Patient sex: F
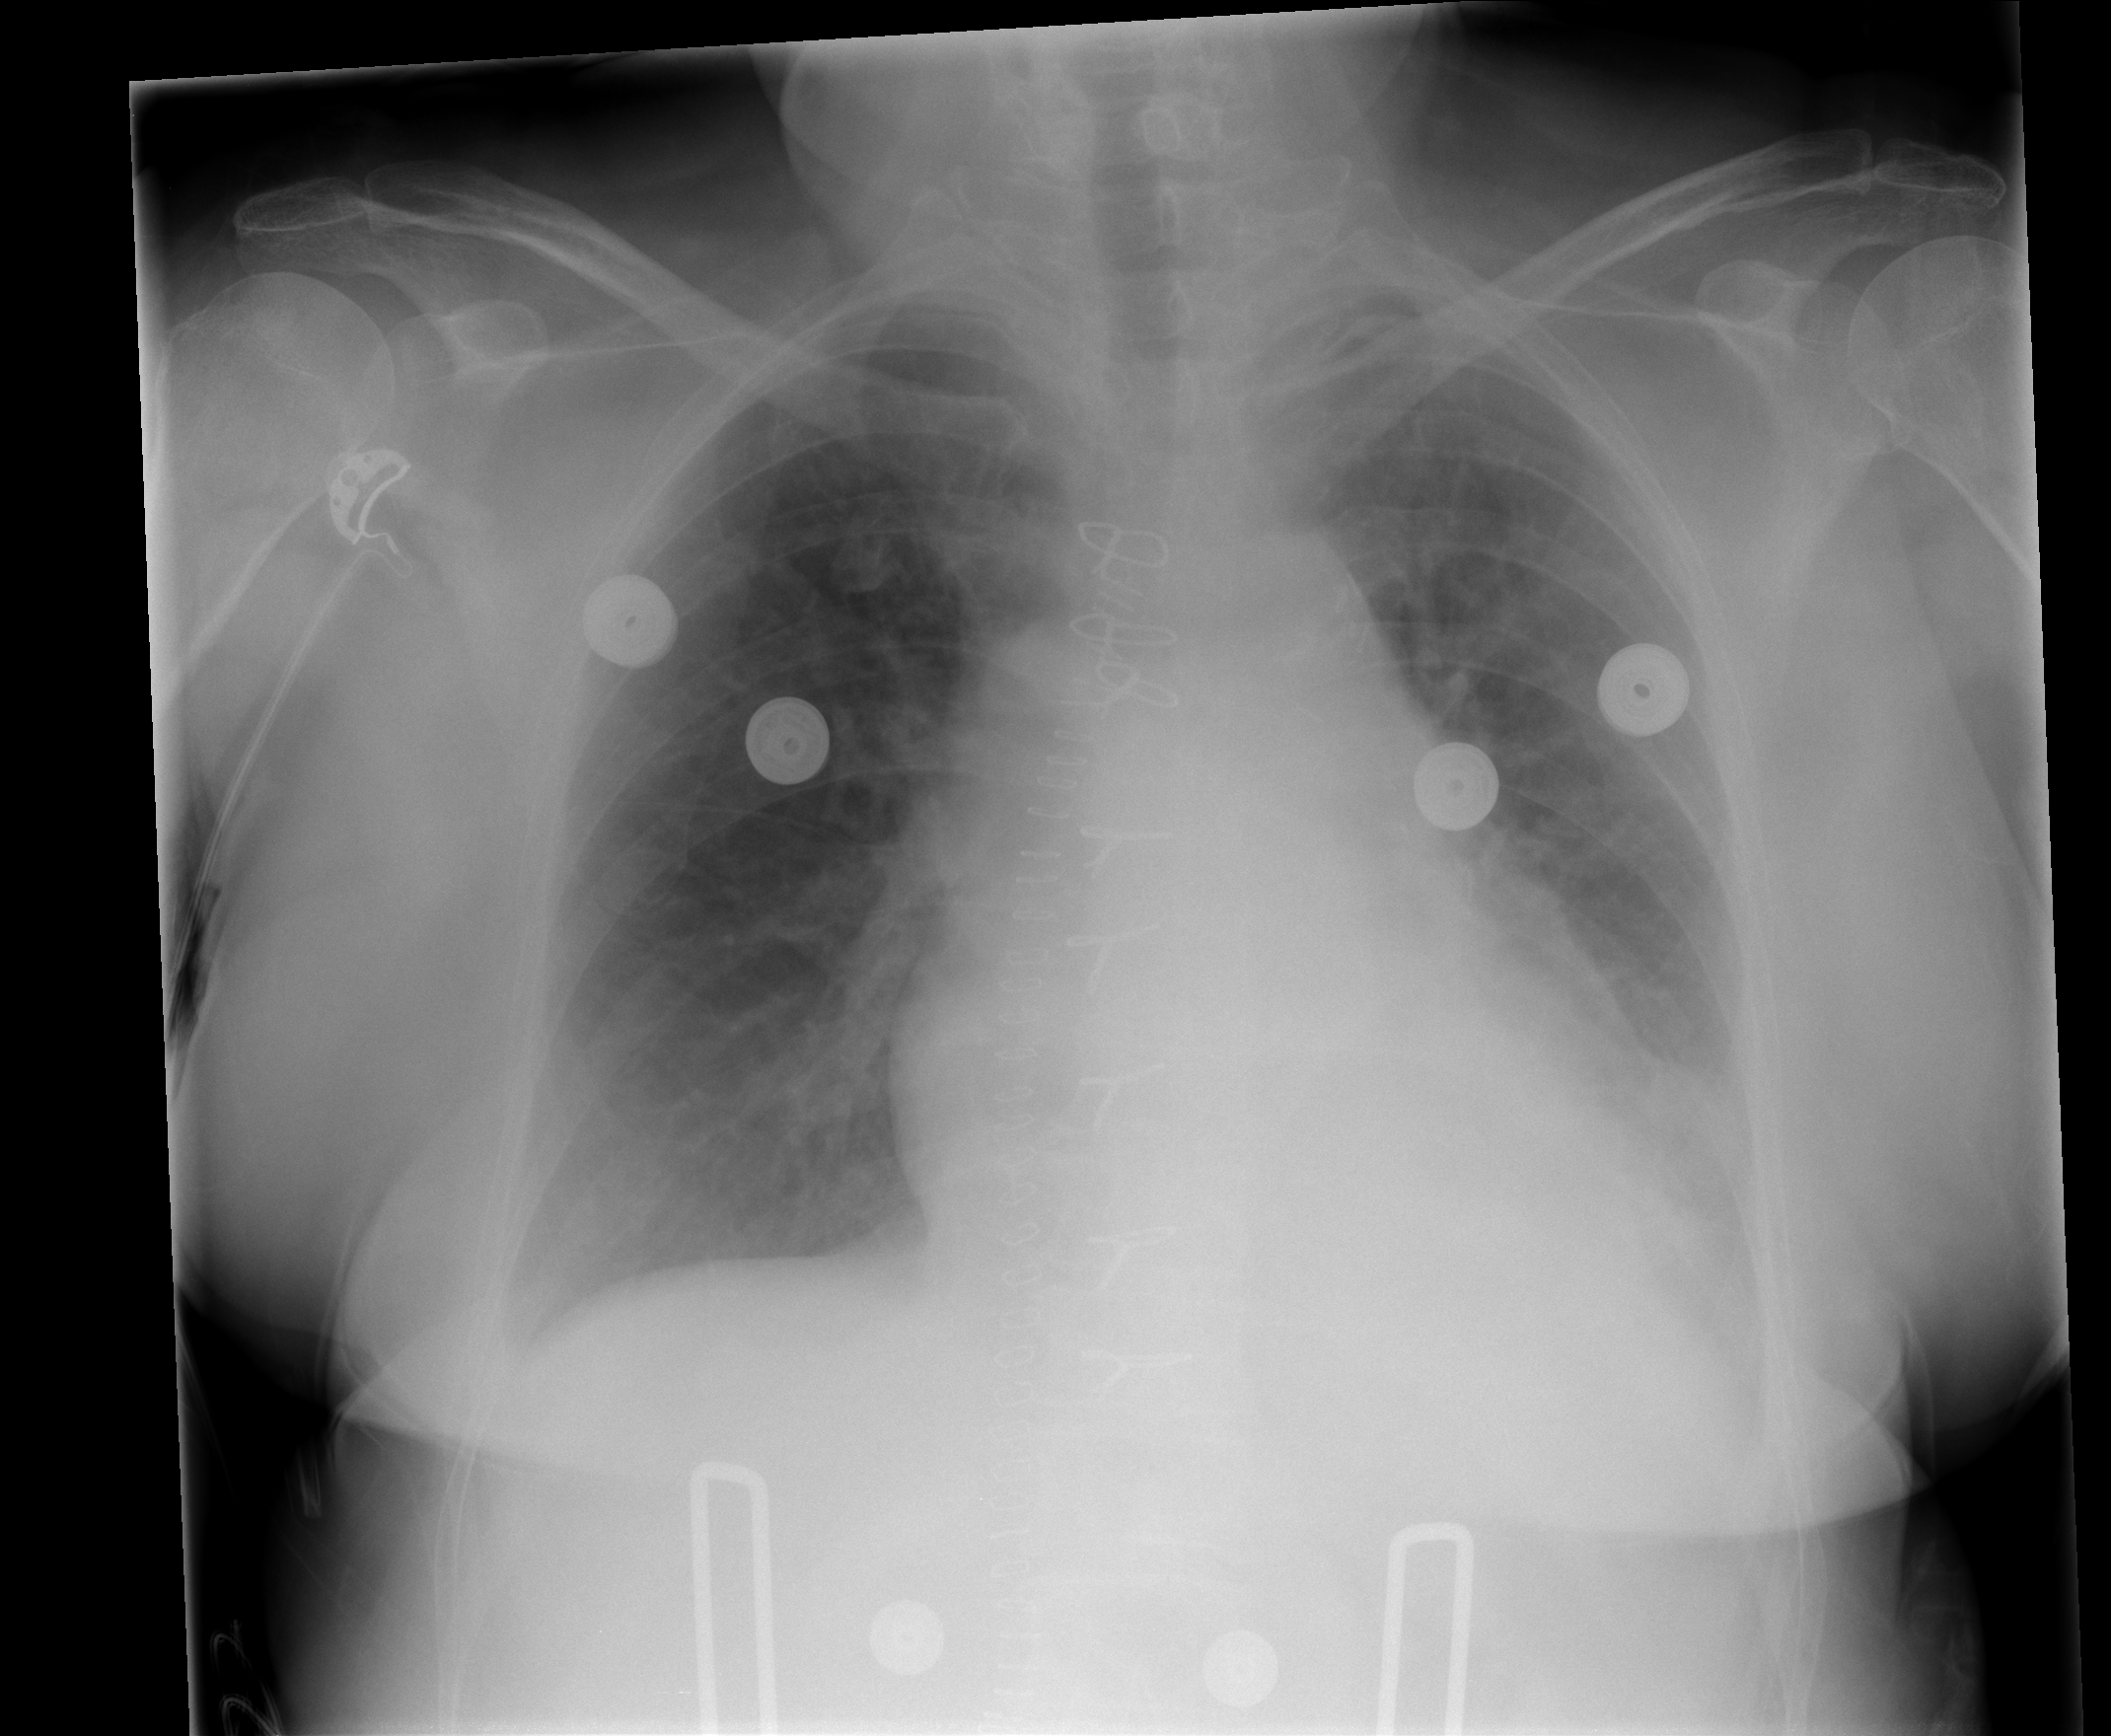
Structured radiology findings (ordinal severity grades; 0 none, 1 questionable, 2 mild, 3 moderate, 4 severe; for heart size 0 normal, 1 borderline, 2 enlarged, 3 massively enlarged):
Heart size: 1
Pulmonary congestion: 0
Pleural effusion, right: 1
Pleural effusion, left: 2
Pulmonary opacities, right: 0
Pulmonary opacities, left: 0
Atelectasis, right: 2
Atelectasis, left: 2